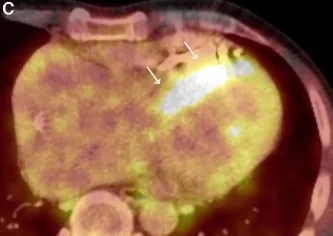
(C) Axial-view of 18FDG-PET follow-up revealing tracer uptake in the LV Septum (arrows).
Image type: radiology (pet)